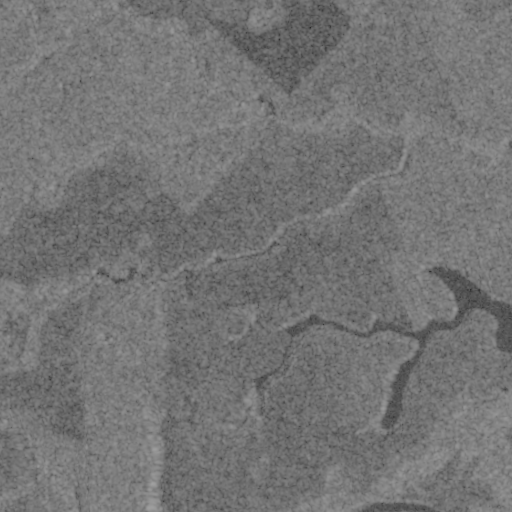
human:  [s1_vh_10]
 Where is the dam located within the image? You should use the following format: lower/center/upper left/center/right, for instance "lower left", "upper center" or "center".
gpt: The dam is located in the lower right of the image.
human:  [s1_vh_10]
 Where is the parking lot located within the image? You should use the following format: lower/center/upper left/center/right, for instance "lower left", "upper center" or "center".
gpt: The parking lot is located in the center left of the image.
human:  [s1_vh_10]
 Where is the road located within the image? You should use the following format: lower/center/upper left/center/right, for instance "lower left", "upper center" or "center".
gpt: There is no road in the image.

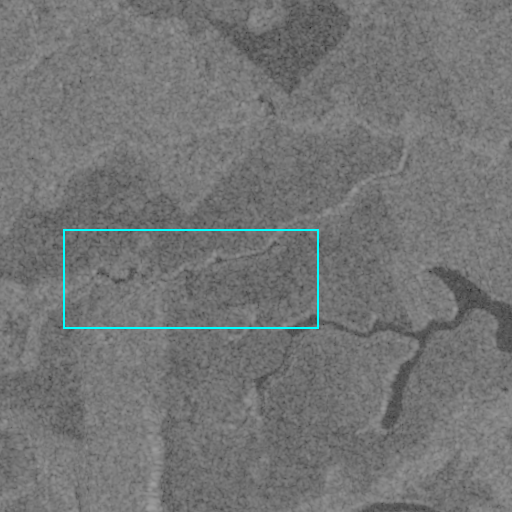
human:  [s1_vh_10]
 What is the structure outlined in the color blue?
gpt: There is no blue outline.
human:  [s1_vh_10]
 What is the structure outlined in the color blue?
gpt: There is no structure outlined in blue.